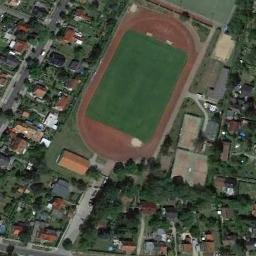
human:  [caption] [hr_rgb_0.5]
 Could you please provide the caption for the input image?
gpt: Many buildings are near the ground track field .

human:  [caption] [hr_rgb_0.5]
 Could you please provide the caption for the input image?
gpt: A track and field is built in the middle of a residential area, Surrounded by a lot of vegetation .

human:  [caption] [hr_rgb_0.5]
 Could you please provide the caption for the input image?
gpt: The ground track field is surrounded by some trees and houses arranged neatly and some other sports areas are next to the ground track field .

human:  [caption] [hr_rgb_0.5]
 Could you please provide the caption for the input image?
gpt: There are several roads beside the track and field .

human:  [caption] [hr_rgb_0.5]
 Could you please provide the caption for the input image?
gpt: There are many buildings and trees around the ground track field with a red track .